Question: I have a multiselect dropdown that stores the data in an array and inserts by serialize () to the database. I wonder how I can bring this data back to your checkboxs marked like the image. Can anyone help me please?

Insert:
'''
$sql = "INSERT INTO programacao
(programacao_id, painel_id, palestrante_id, tipo_programacao_id, dia,hora_inicio,hora_fim, palestrantes, imagem,cor_fundo,ativo)
VALUES
(:programacao_id, :painel_id, :palestrante_id, :tipo_programacao_id, :dia,:hora_inicio,:hora_fim,:palestrantes, :imagem,:cor_fundo,:ativo)";
$dadosBind = array(
'programacao_id' => $novo_id,
'painel_id' => $painel_id,
'palestrante_id' => $palestrante_id,
'tipo_programacao_id' => $tipo_programacao_id,
'dia' => $uteis->dataBr2Bd($dia),
'hora_inicio' => $hora_inicio,
'hora_fim' => $hora_fim,
'palestrantes' => serialize($palestrantes),
'imagem' => ( isset($nome_final_foto) )?$nome_final_foto :'',
'cor_fundo' => $cor_fundo,
'ativo' => $ativo
);
$insertProgramacao = $db->ubQuery($sql, $dadosBind);
'''
Listing:
'''
$sql = "SELECT palestrantes.palestrante_id, palestrantes.nome FROM palestrantes INNER JOIN programacao
ON palestrantes.palestrante_id = programacao.palestrante_id WHERE programacao.programacao_id = $programacao_id AND palestrantes.palestrante_id = programacao.palestrante_id";
$dados_palestrantes = $db->query($sql);
$dados_palestrantes = $dados_palestrantes[0];
'''
Foreach to insert:
'''
<label>
Palestrantes
<select multiple="multiple" name="palestrantes[]" placeholder="&nbsp;" class="SlectBox">
<?php
foreach ($lista_palestrantes as $palestrantes) {
echo '<option value="'.$palestrantes['nome'].'">'.$palestrantes['nome'].'</option>';
}
?>
</select>
</label>
'''
Data in DB:
'''
a:4:{i:0;s:20:"Alexandre";i:1;s:11:"Antonio";i:2;s:28:"Arlindo";i:3;s:25:"Carlos";}
'''
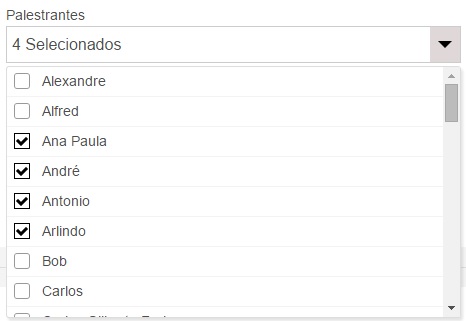
Answer: Fetch your selected items from the database/'$_POST' and loop through them. In the html:
'''
if($palestrantes['id'] == $fetched_item['id']){
echo '<option value="'.$palestrantes['nome'].'" checked="true">'.$palestrantes['nome'].'</option>';
//----------------------------------------------^^^^^^^^^^^^^^
}
else{
echo '<option value="'.$palestrantes['nome'].'">'.$palestrantes['nome'].'</option>';
}
'''